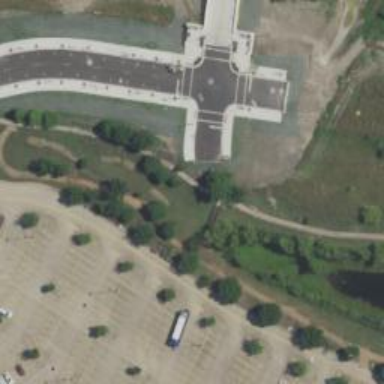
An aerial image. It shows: Footway bridge.